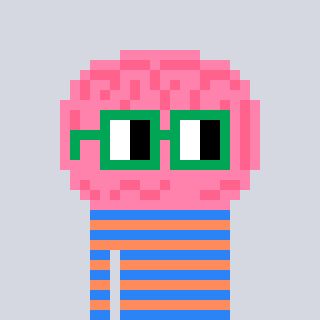
a pixel art character with square green glasses, a brain-shaped head and a peachy-colored body on a cool background